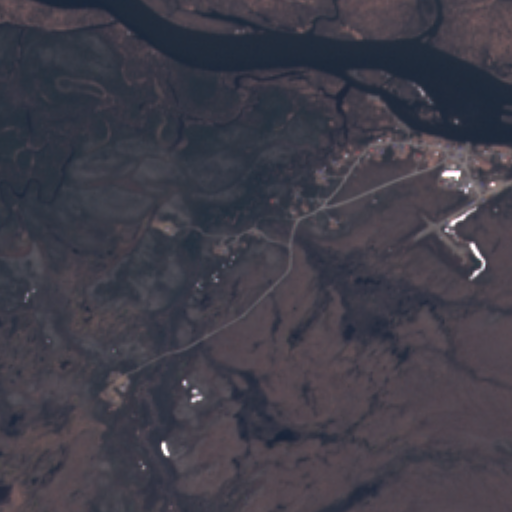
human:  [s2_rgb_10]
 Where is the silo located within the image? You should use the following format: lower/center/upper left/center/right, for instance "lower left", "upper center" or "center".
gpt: The silo is located in the center right of the image.
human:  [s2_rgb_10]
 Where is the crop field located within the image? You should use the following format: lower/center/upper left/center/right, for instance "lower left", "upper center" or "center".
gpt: There is no crop field in the image.